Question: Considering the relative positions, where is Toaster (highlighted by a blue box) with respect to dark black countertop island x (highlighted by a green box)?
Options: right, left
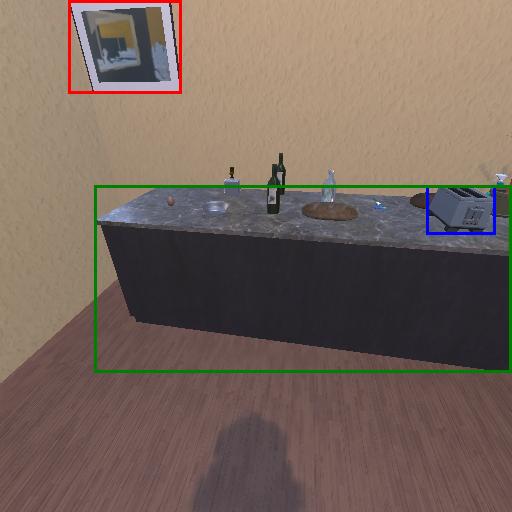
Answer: right